Question: I made an iOS app. On iPhone 6s the title in the navigation bar is "This is my app!". On iPhone 5s the title in the navigation bar is "This is my a...". It's too long. Is there a possibility to autoshrink the text or set an own font size or other header for iPhone 5s?

I googled nearly all day but could't find any helpfull hint.
Does anybody have an idea?
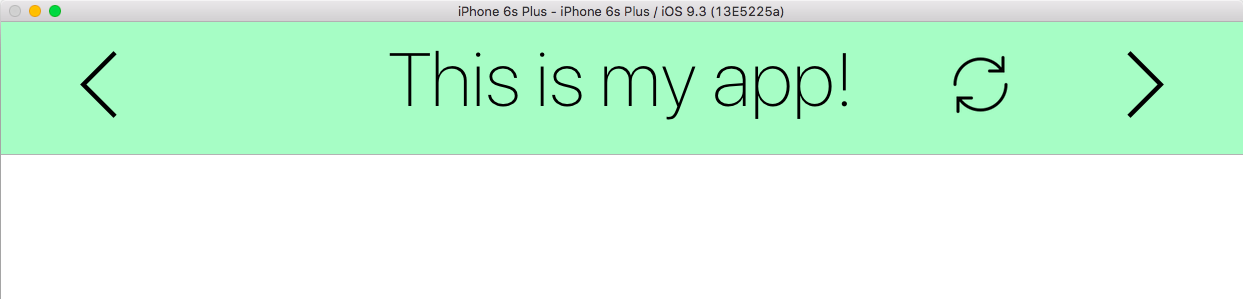
Answer: ### Solution
1. Create a UILabel, define its frame, assign text
2. Enable automatic sizing of the text label.adjustsFontSizeToFitWidth=YES;
label.minimumScaleFactor=0.5;
3. Set label as a titleView of the navigationItem of your view controller self.navigationItem.titleView = label;